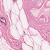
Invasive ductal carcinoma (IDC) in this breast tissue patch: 0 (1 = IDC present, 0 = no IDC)